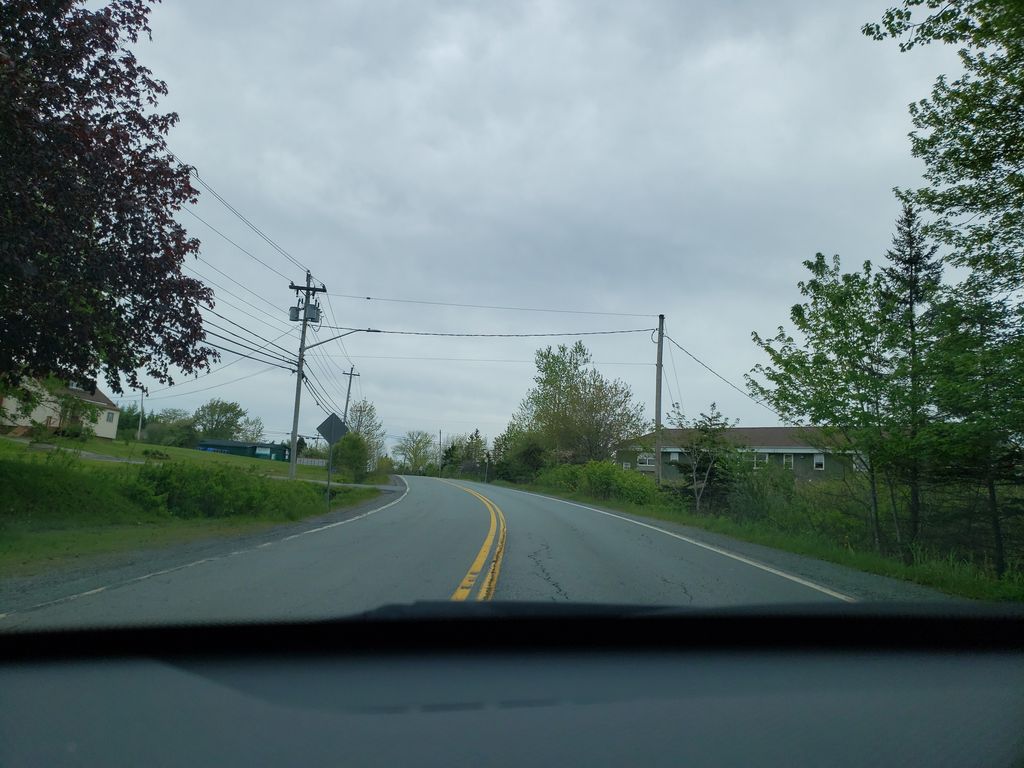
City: halifax